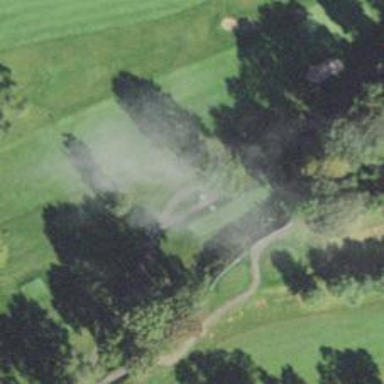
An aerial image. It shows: Service road designated as golf cart path.